Question: I am following the option suggested <URL> to dynamically adding inputtext box in my PrimeFaces v3.5 application. The only problem I am facing is that the newly added inputtext are growing vertically. Screenshot is attached.
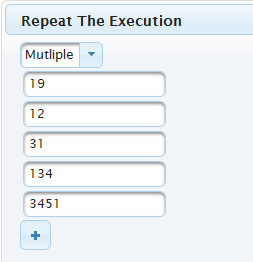
Answer: The '<h:dataTable>' generates a HTML '<table>' element wherein each iteration generates a '<tr>' element which represents naturally a new row.
If you don't want to generate a table at all, then you should not be using a '<h:dataTable>', but e.g. '<ui:repeat>'.
'''
<h:form>
<ui:repeat value="#{bean.items}" var="item">
<h:inputText value="#{item.value}" />
</ui:repeat>
<h:commandButton value="add" action="#{bean.add}" />
<h:commandButton value="submit" action="#{bean.submit}" />
</h:form>
'''
This doesn't generate any markup and the HTML '<input>' elements will <URL> end up in a single line.